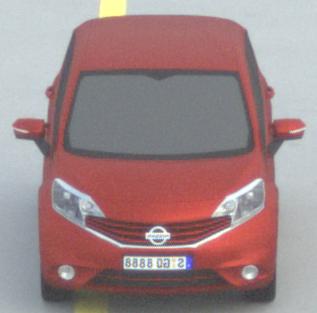
Make: Nissan
Model: Note 1.2
Detailed model: Note (E12) (10/13 - 12/16)
Model produced from: 2013/10
Model produced until: 2015/09
Doors: 5
Color: red
Road condition: dry road
Daytime: morning or afternoon
Contrast: low contrast